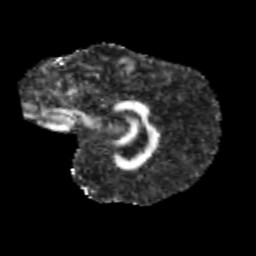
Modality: FA
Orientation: sagittal
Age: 11
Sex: male
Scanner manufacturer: siemens
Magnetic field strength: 3 T
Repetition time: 3.8 s
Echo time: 0.07 s